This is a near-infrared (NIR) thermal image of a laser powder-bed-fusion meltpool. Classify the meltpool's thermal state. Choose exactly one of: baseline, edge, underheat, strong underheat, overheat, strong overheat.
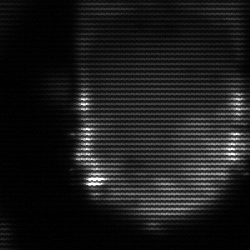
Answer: baseline